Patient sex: F
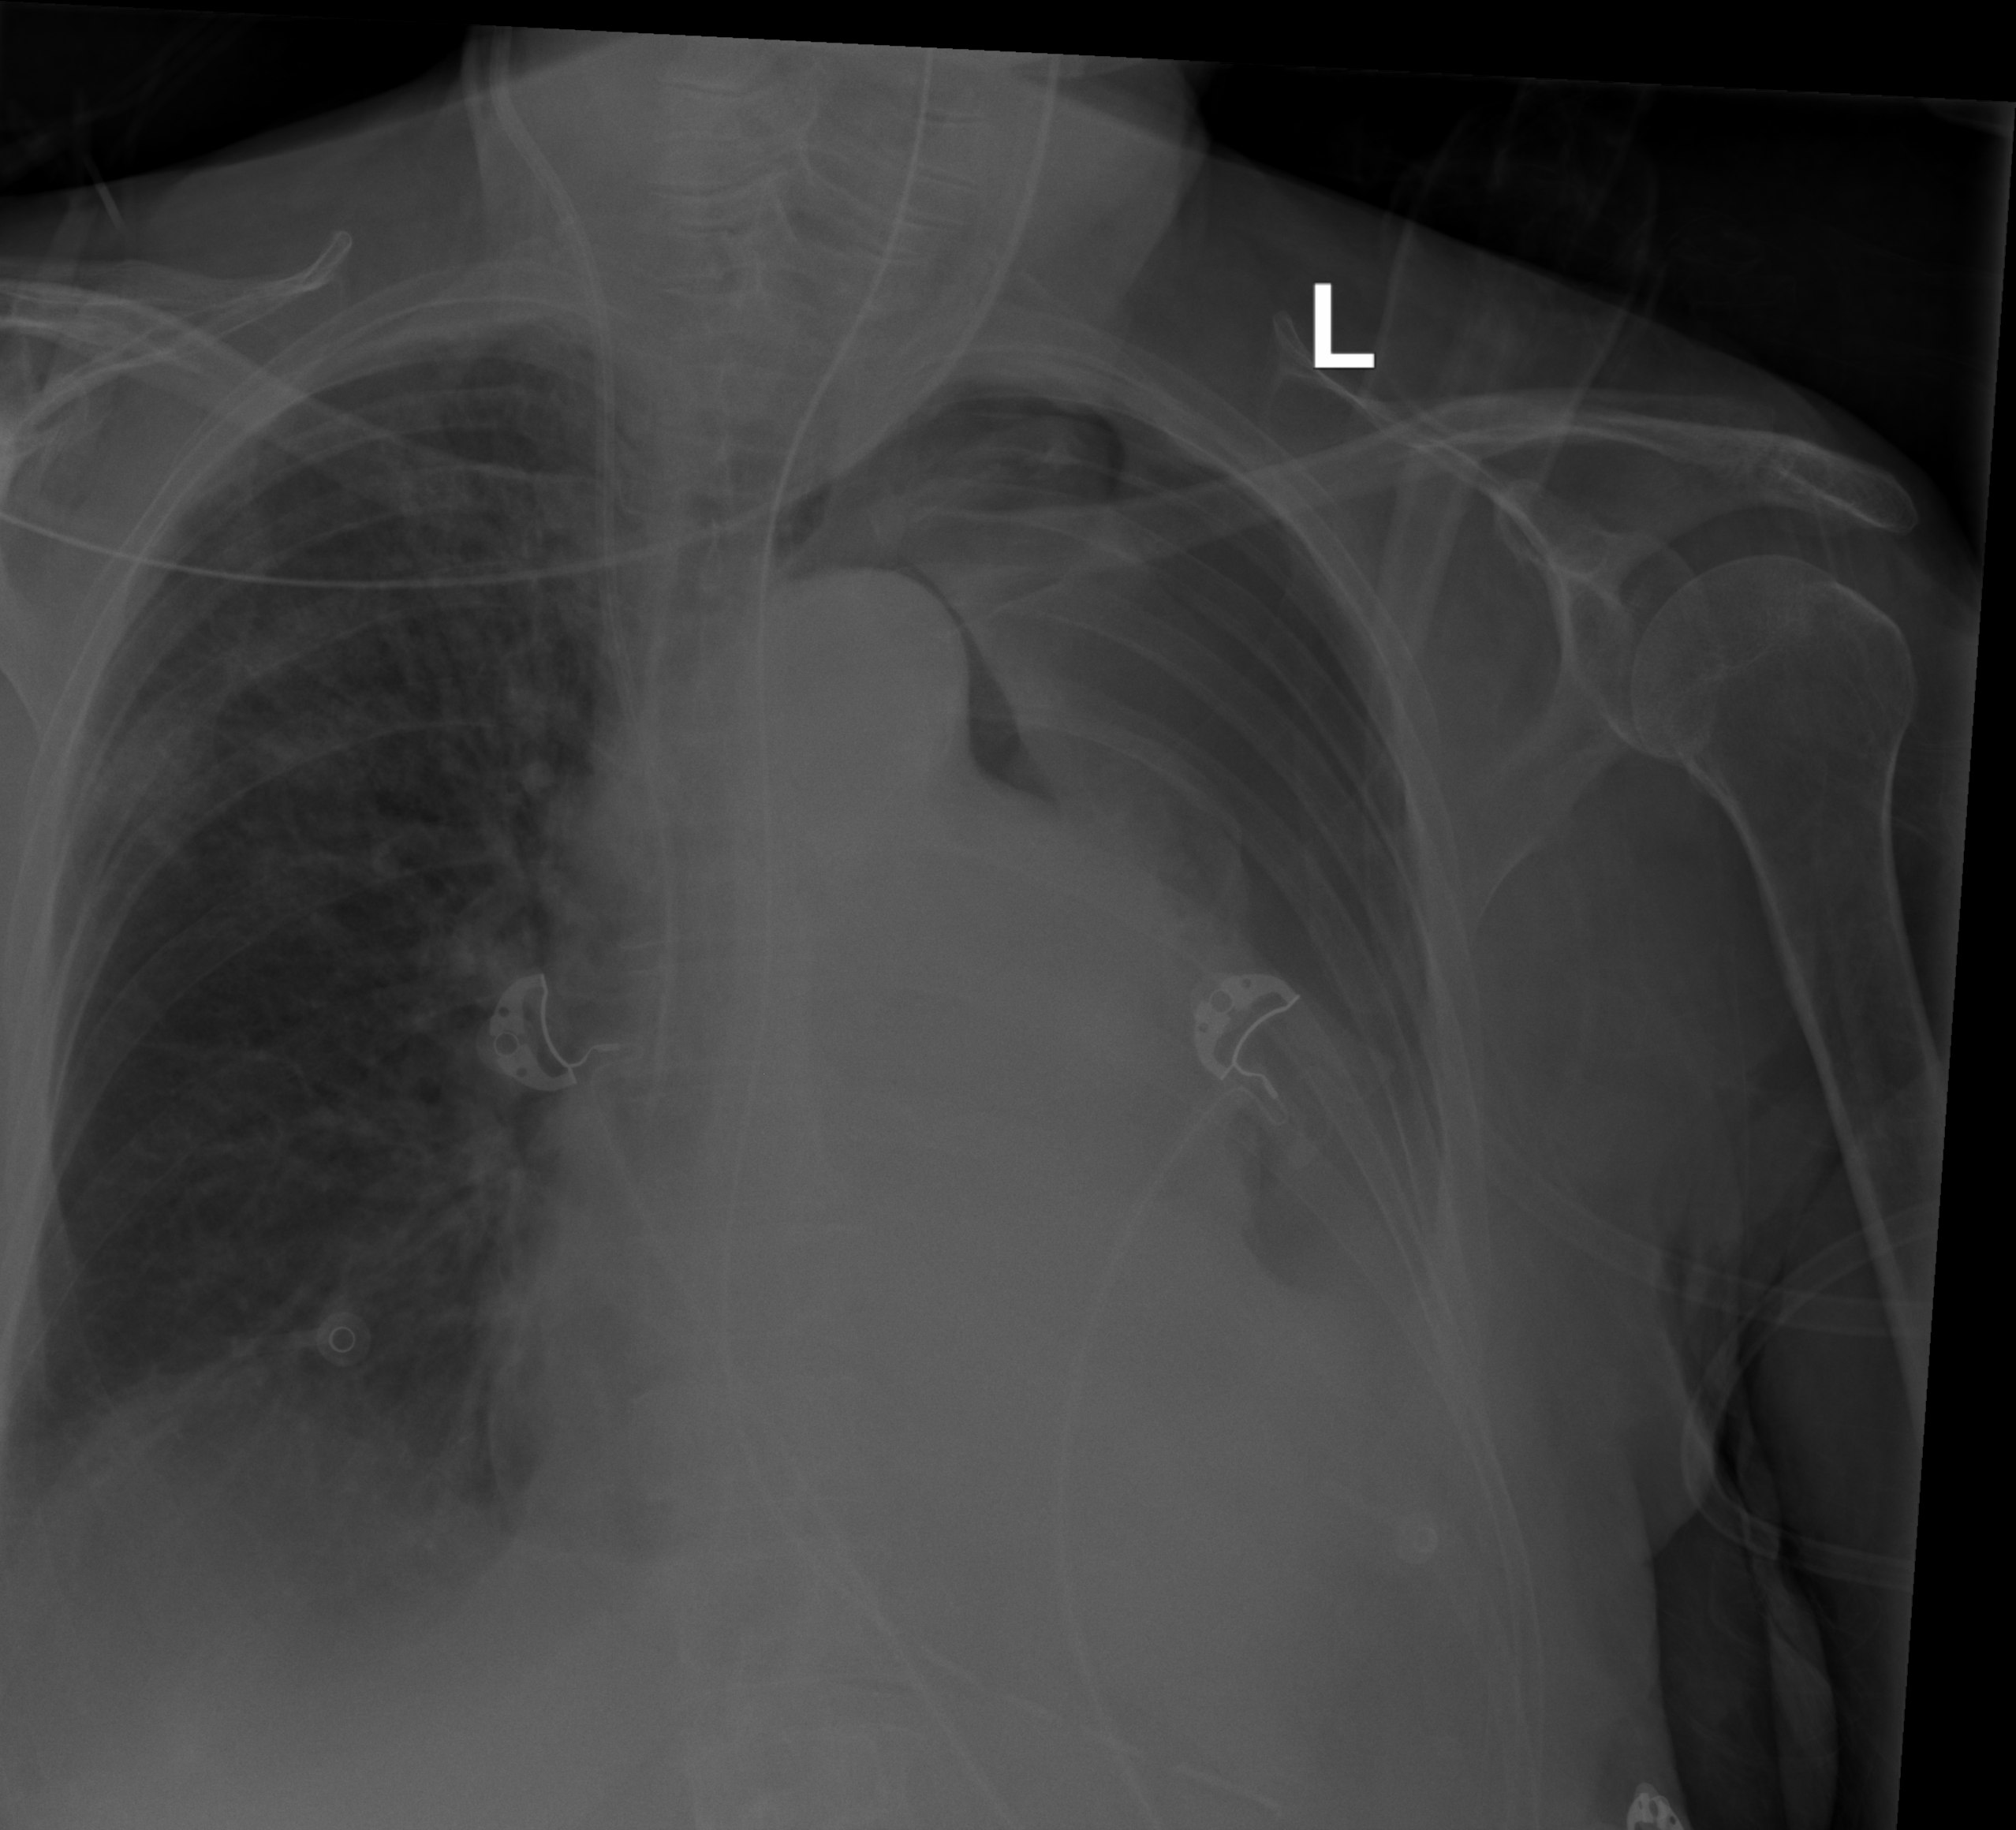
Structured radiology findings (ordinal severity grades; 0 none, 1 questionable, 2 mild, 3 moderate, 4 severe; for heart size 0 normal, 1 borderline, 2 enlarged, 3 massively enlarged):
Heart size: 2
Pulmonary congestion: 0
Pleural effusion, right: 1
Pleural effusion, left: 3
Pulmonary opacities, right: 2
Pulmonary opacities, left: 2
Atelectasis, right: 2
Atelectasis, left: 3